Interaction volume radius: 5 \u00c5
Interaction volume height: 15 \u00c5
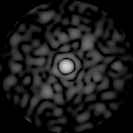
Disorder parameter: 0.7539